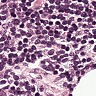
Metastatic tissue present: no